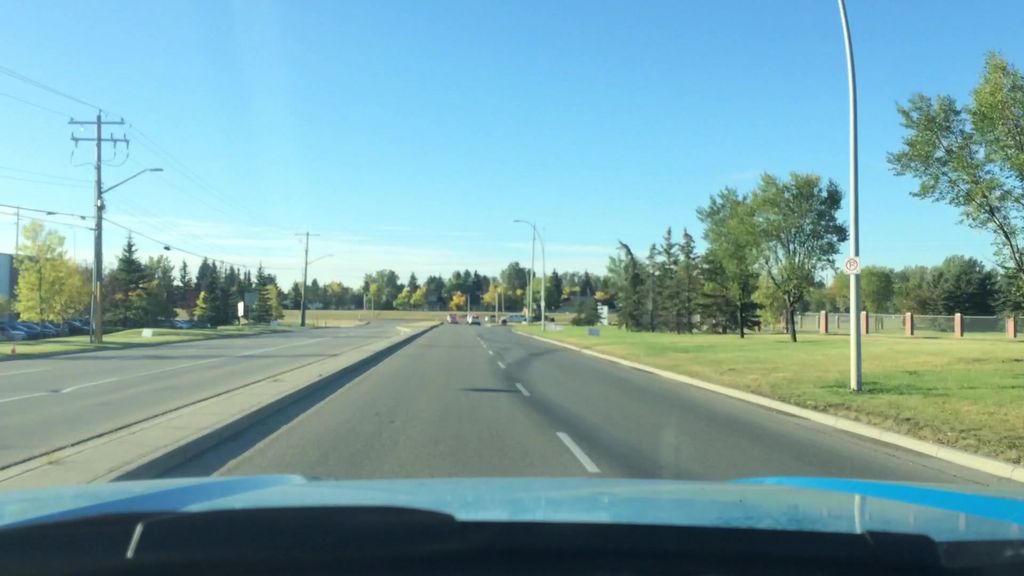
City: calgary